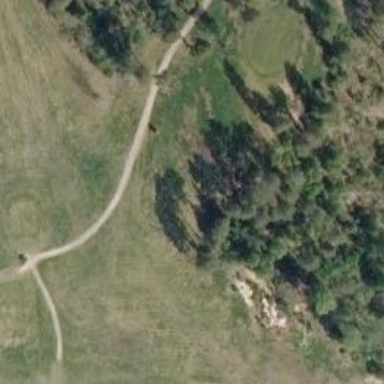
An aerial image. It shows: Path for both road and golf.